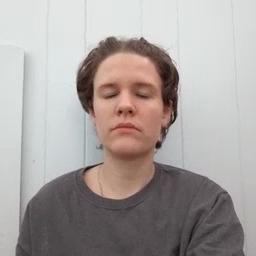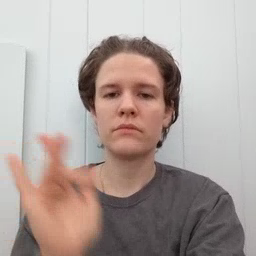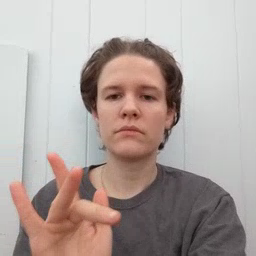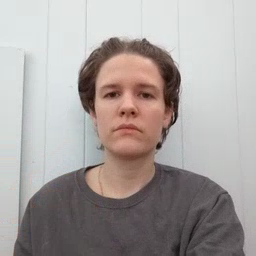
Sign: touch